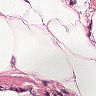
Metastatic tissue present: no